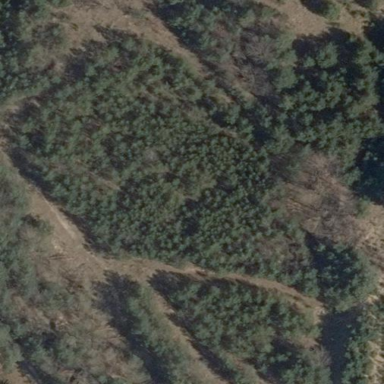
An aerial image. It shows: Patch of scrub vegetation.